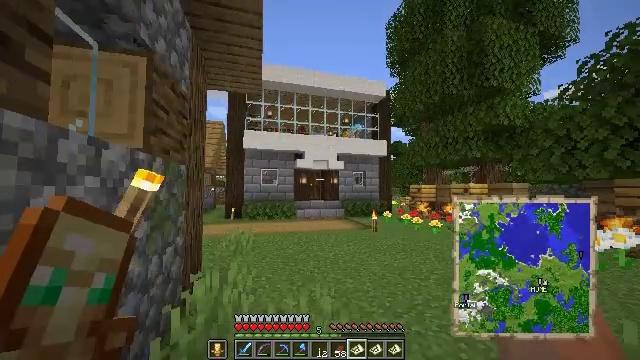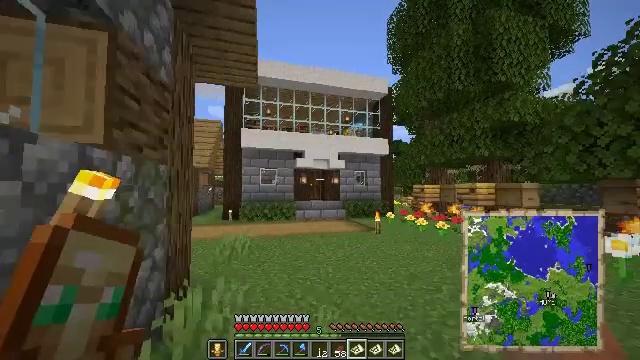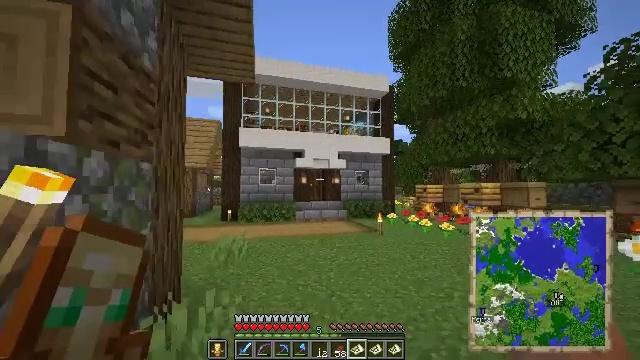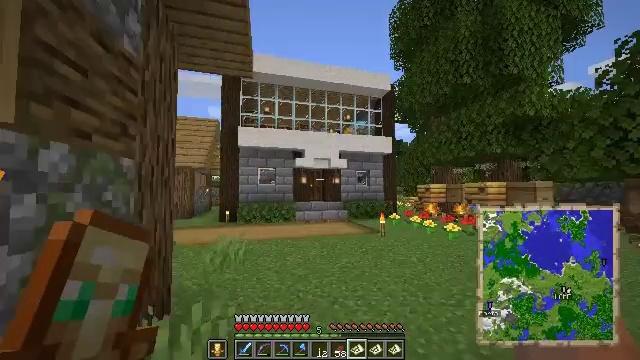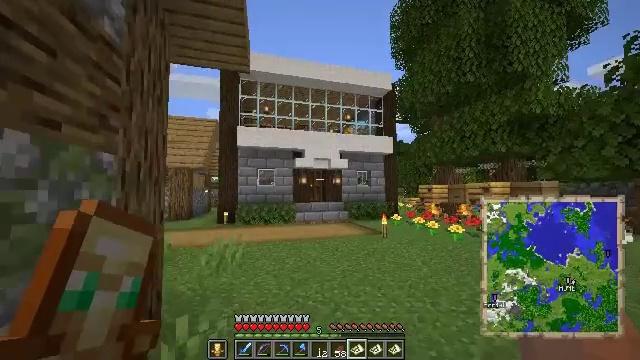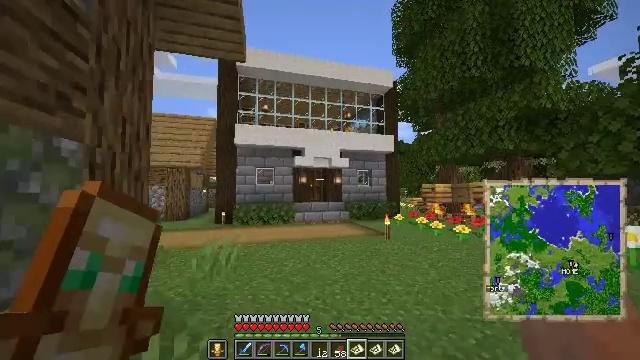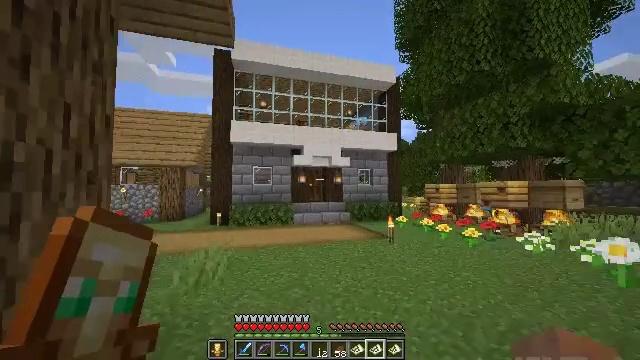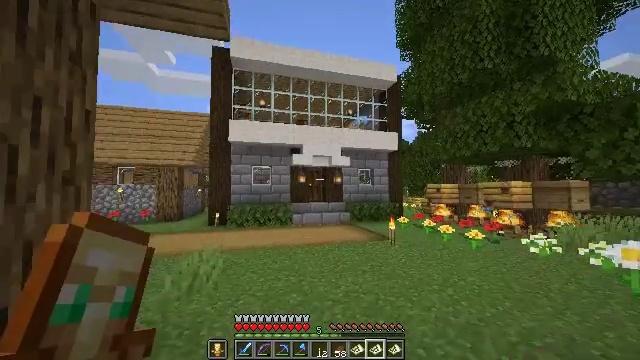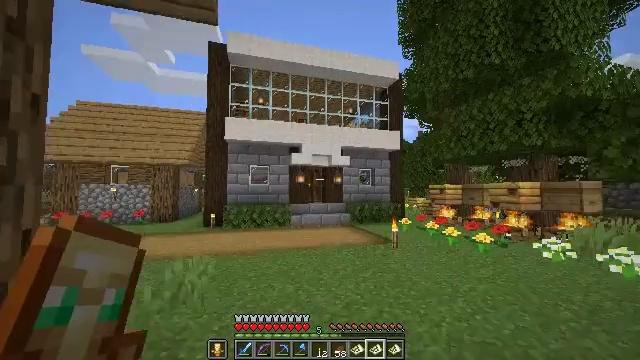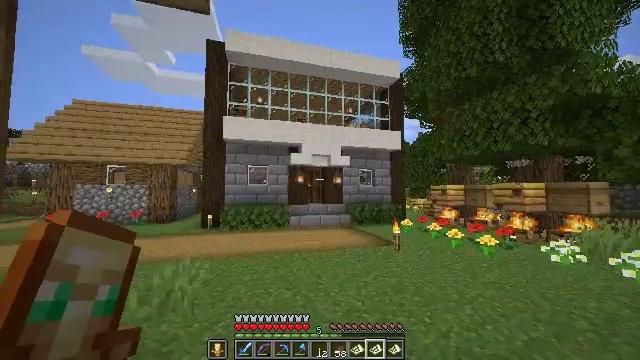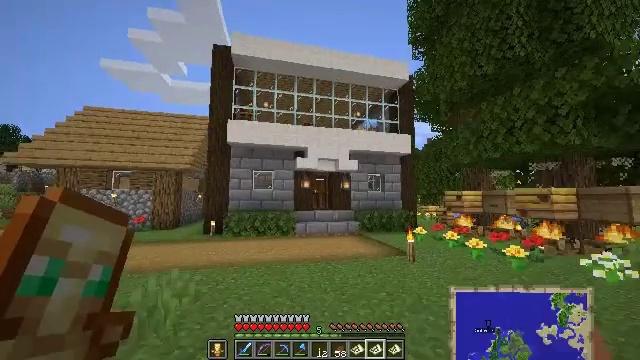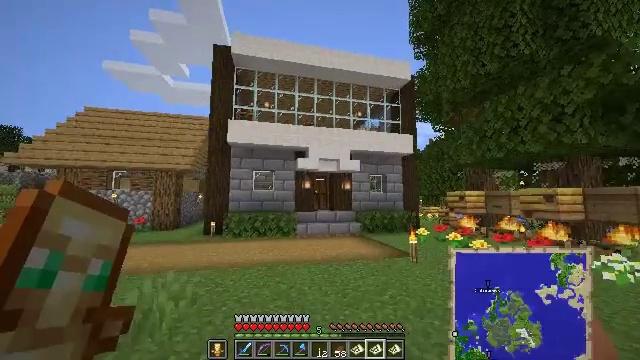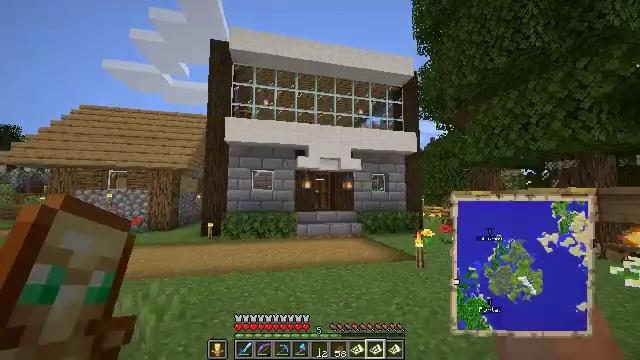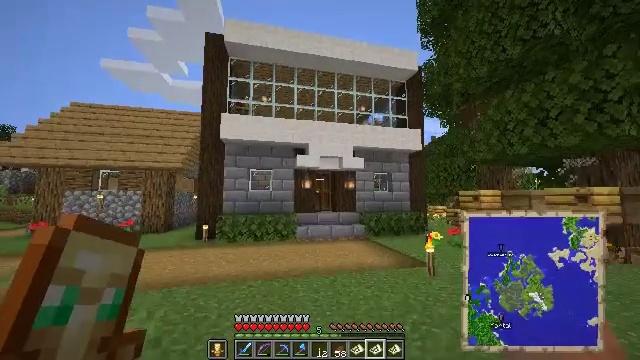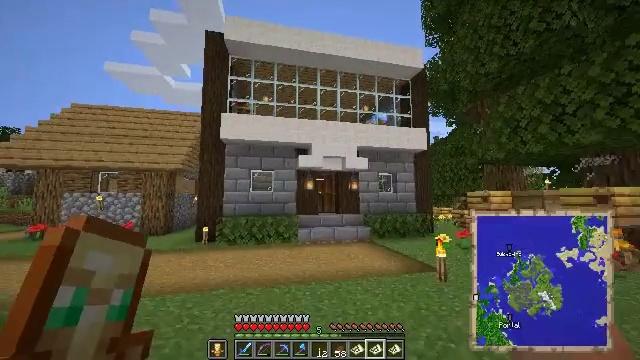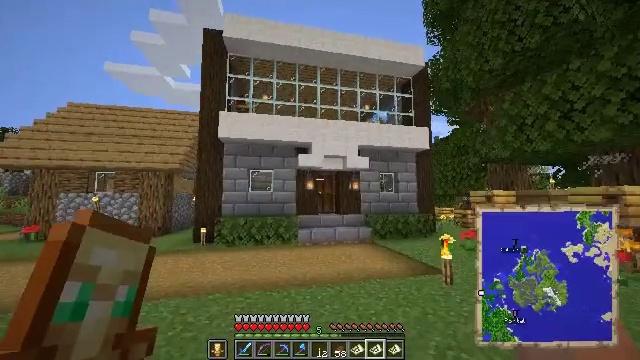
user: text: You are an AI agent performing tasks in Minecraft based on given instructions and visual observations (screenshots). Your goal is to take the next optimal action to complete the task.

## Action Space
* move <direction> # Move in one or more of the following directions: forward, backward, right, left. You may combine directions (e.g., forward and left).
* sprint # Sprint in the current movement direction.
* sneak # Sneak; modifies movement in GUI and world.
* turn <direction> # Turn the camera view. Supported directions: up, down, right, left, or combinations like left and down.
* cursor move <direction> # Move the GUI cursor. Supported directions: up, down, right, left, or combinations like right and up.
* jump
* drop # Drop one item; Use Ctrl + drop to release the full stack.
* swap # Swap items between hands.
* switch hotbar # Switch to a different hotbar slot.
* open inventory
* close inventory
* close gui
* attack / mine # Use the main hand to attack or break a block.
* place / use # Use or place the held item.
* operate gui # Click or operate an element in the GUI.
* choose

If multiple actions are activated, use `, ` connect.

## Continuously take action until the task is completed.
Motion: motion action
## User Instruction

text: craft item air
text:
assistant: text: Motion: move forward
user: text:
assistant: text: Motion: move forward
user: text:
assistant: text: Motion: move forward
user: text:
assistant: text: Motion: move forward
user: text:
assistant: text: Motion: move forward
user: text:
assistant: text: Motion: move forward
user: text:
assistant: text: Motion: move forward
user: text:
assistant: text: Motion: move forward
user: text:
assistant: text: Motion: move forward
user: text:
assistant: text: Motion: move forward, turn left and up
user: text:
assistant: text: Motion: move forward
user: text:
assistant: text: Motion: move forward
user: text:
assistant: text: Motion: move forward
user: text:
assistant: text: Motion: move forward
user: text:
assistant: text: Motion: move forward
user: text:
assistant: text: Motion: move forward
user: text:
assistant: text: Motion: move forward
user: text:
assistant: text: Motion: move forward
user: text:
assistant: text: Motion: move forward
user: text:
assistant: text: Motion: move forward
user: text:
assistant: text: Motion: move forward
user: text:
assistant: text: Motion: move forward
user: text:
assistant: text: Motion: move forward
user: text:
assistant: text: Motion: move forward
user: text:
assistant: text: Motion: move forward
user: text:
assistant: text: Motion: move forward
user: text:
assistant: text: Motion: move forward
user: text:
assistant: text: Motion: move forward
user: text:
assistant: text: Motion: move forward
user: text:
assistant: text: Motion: move forward